Interaction volume radius: 10 \u00c5
Interaction volume height: 40 \u00c5
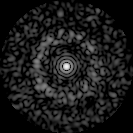
Disorder parameter: 0.8394